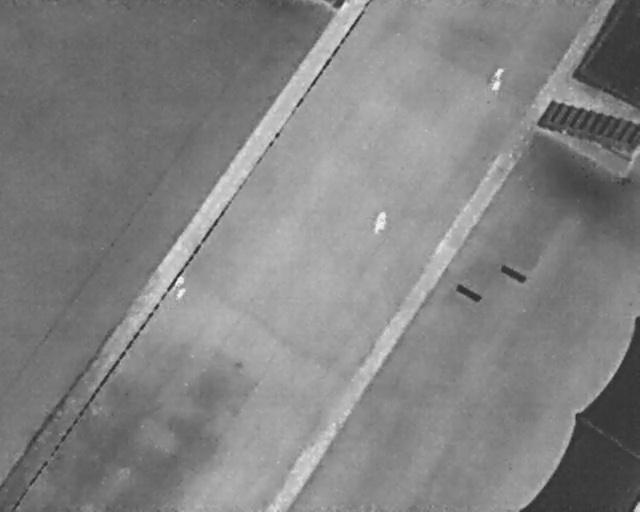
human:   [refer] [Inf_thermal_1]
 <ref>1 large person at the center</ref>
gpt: <box>[[57, 41, 61, 44, 8]]</box>